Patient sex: M
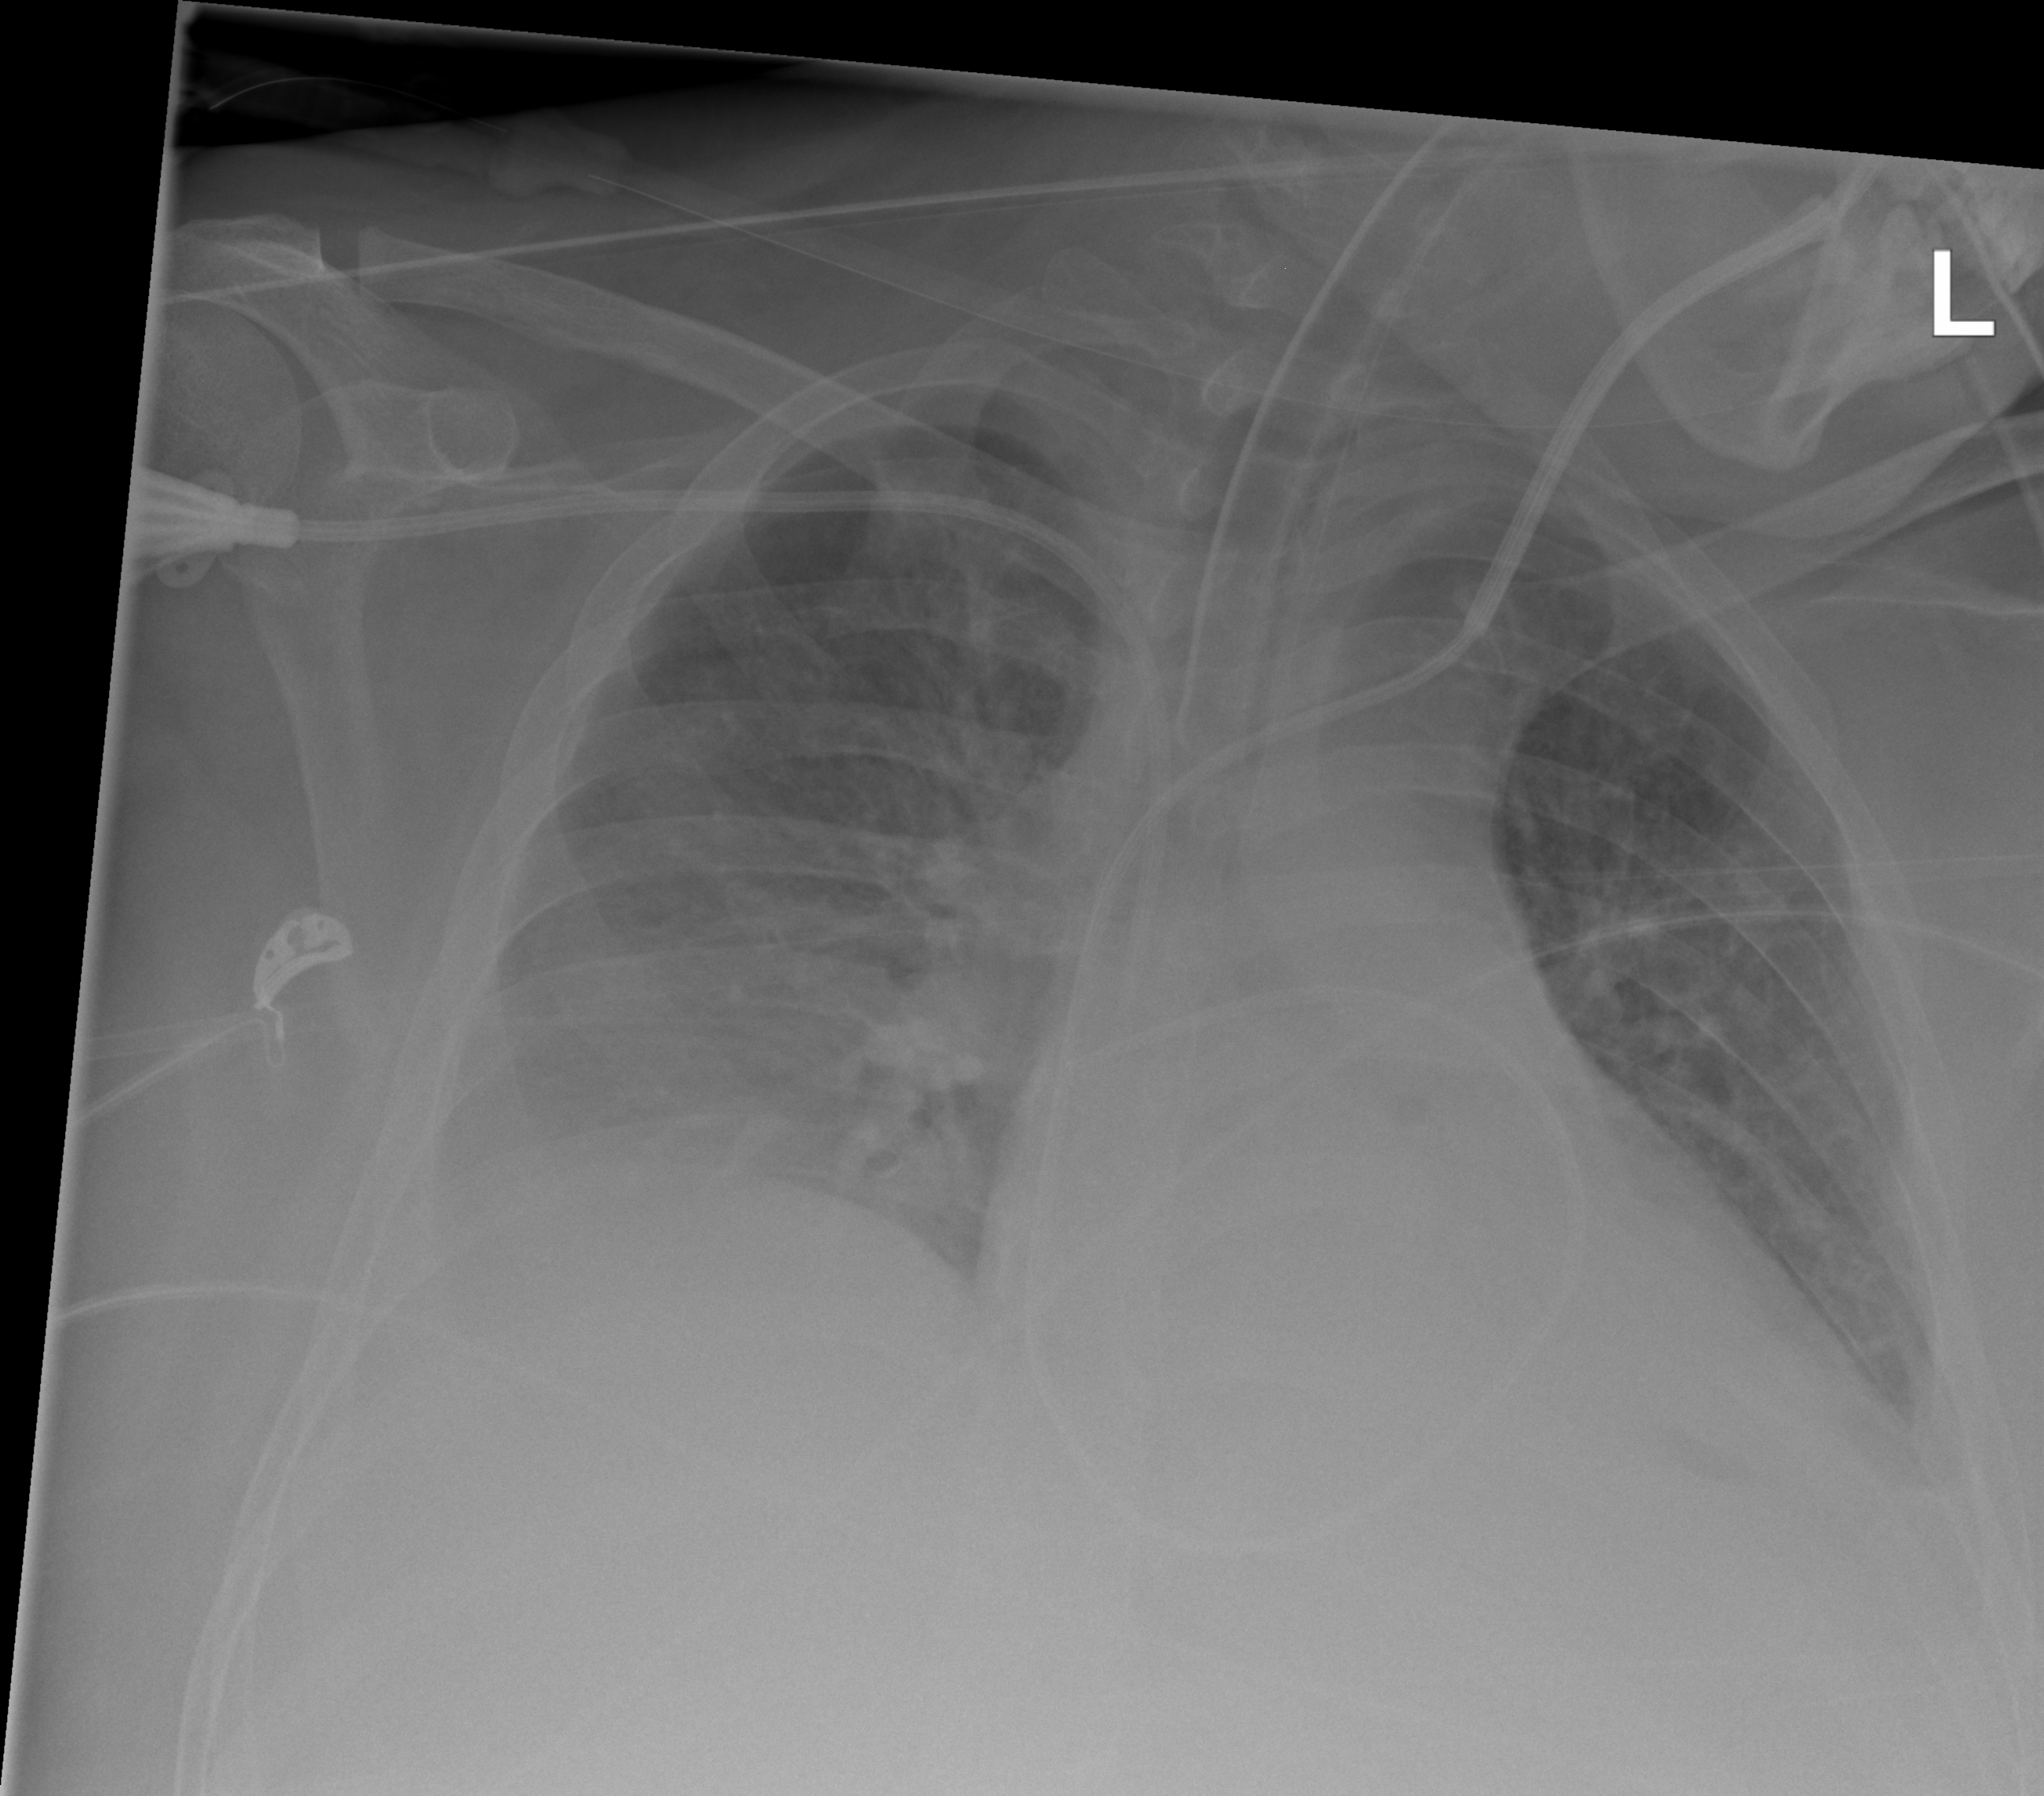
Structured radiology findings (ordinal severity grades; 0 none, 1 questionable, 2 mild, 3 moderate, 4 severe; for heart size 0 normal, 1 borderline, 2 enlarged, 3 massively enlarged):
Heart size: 0
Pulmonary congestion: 2
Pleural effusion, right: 2
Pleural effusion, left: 0
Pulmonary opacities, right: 0
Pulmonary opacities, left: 0
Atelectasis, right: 2
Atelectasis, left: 2